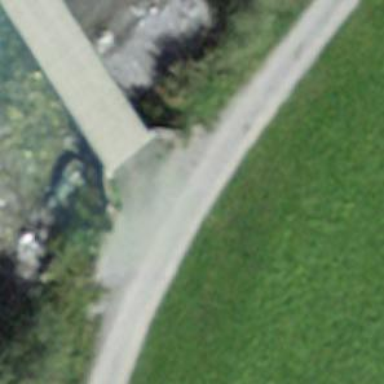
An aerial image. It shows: Track that goes over bridge. The track has grade 3 tracktype.